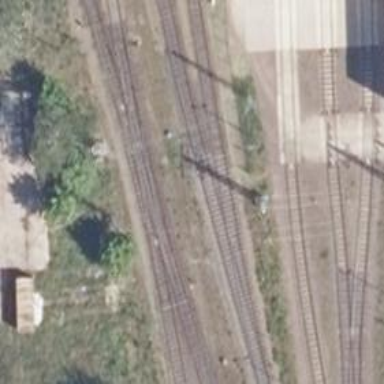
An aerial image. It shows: Railway spur service.